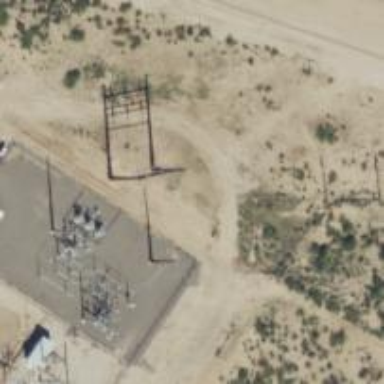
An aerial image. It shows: Power pole.